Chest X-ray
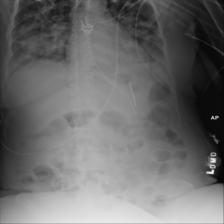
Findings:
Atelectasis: negative
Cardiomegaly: negative
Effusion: negative
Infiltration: negative
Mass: negative
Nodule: negative
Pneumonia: negative
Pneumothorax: negative
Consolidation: negative
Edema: negative
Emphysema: negative
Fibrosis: negative
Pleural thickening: negative
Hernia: negative